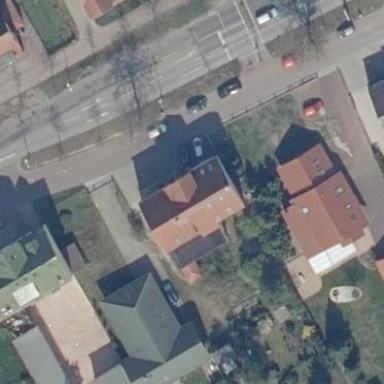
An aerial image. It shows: Image showing building with apartments.